Interaction volume radius: 5 \u00c5
Interaction volume height: 10 \u00c5
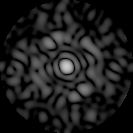
Disorder parameter: 0.8635